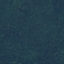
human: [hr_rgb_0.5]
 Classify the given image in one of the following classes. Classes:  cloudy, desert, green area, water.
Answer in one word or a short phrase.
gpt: green area